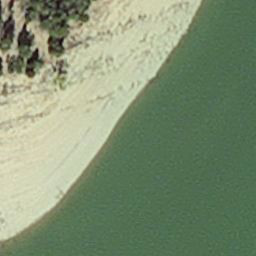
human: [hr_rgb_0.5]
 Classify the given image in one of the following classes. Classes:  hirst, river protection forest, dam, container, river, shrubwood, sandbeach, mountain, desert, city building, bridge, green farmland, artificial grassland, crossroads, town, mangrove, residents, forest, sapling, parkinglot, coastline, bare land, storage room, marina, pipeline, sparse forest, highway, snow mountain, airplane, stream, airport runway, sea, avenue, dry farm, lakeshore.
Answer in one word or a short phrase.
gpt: hirst